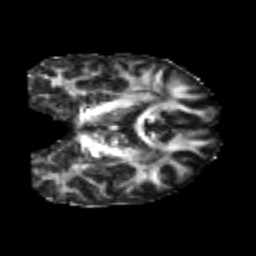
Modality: FA
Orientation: coronal
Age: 22
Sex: male
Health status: healthy
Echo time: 0.074 s